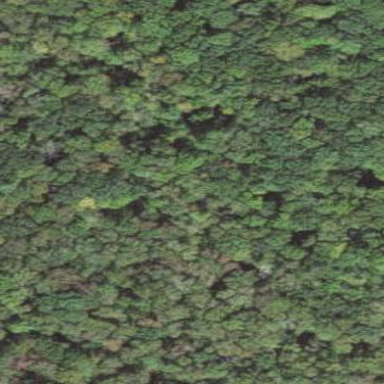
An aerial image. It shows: Mixed woodland with various types of leaves.